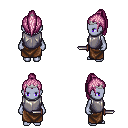
a pixel art fantasy rpg character, female body template, dark elf, purple skin, steel chest armor, robe skirt, pink long topknot hairstyle, silver tiara, dagger, four views (front, back, left, right), 2x2 character sprite sheet, small pixel art, hard edges, no anti-aliasing